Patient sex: M
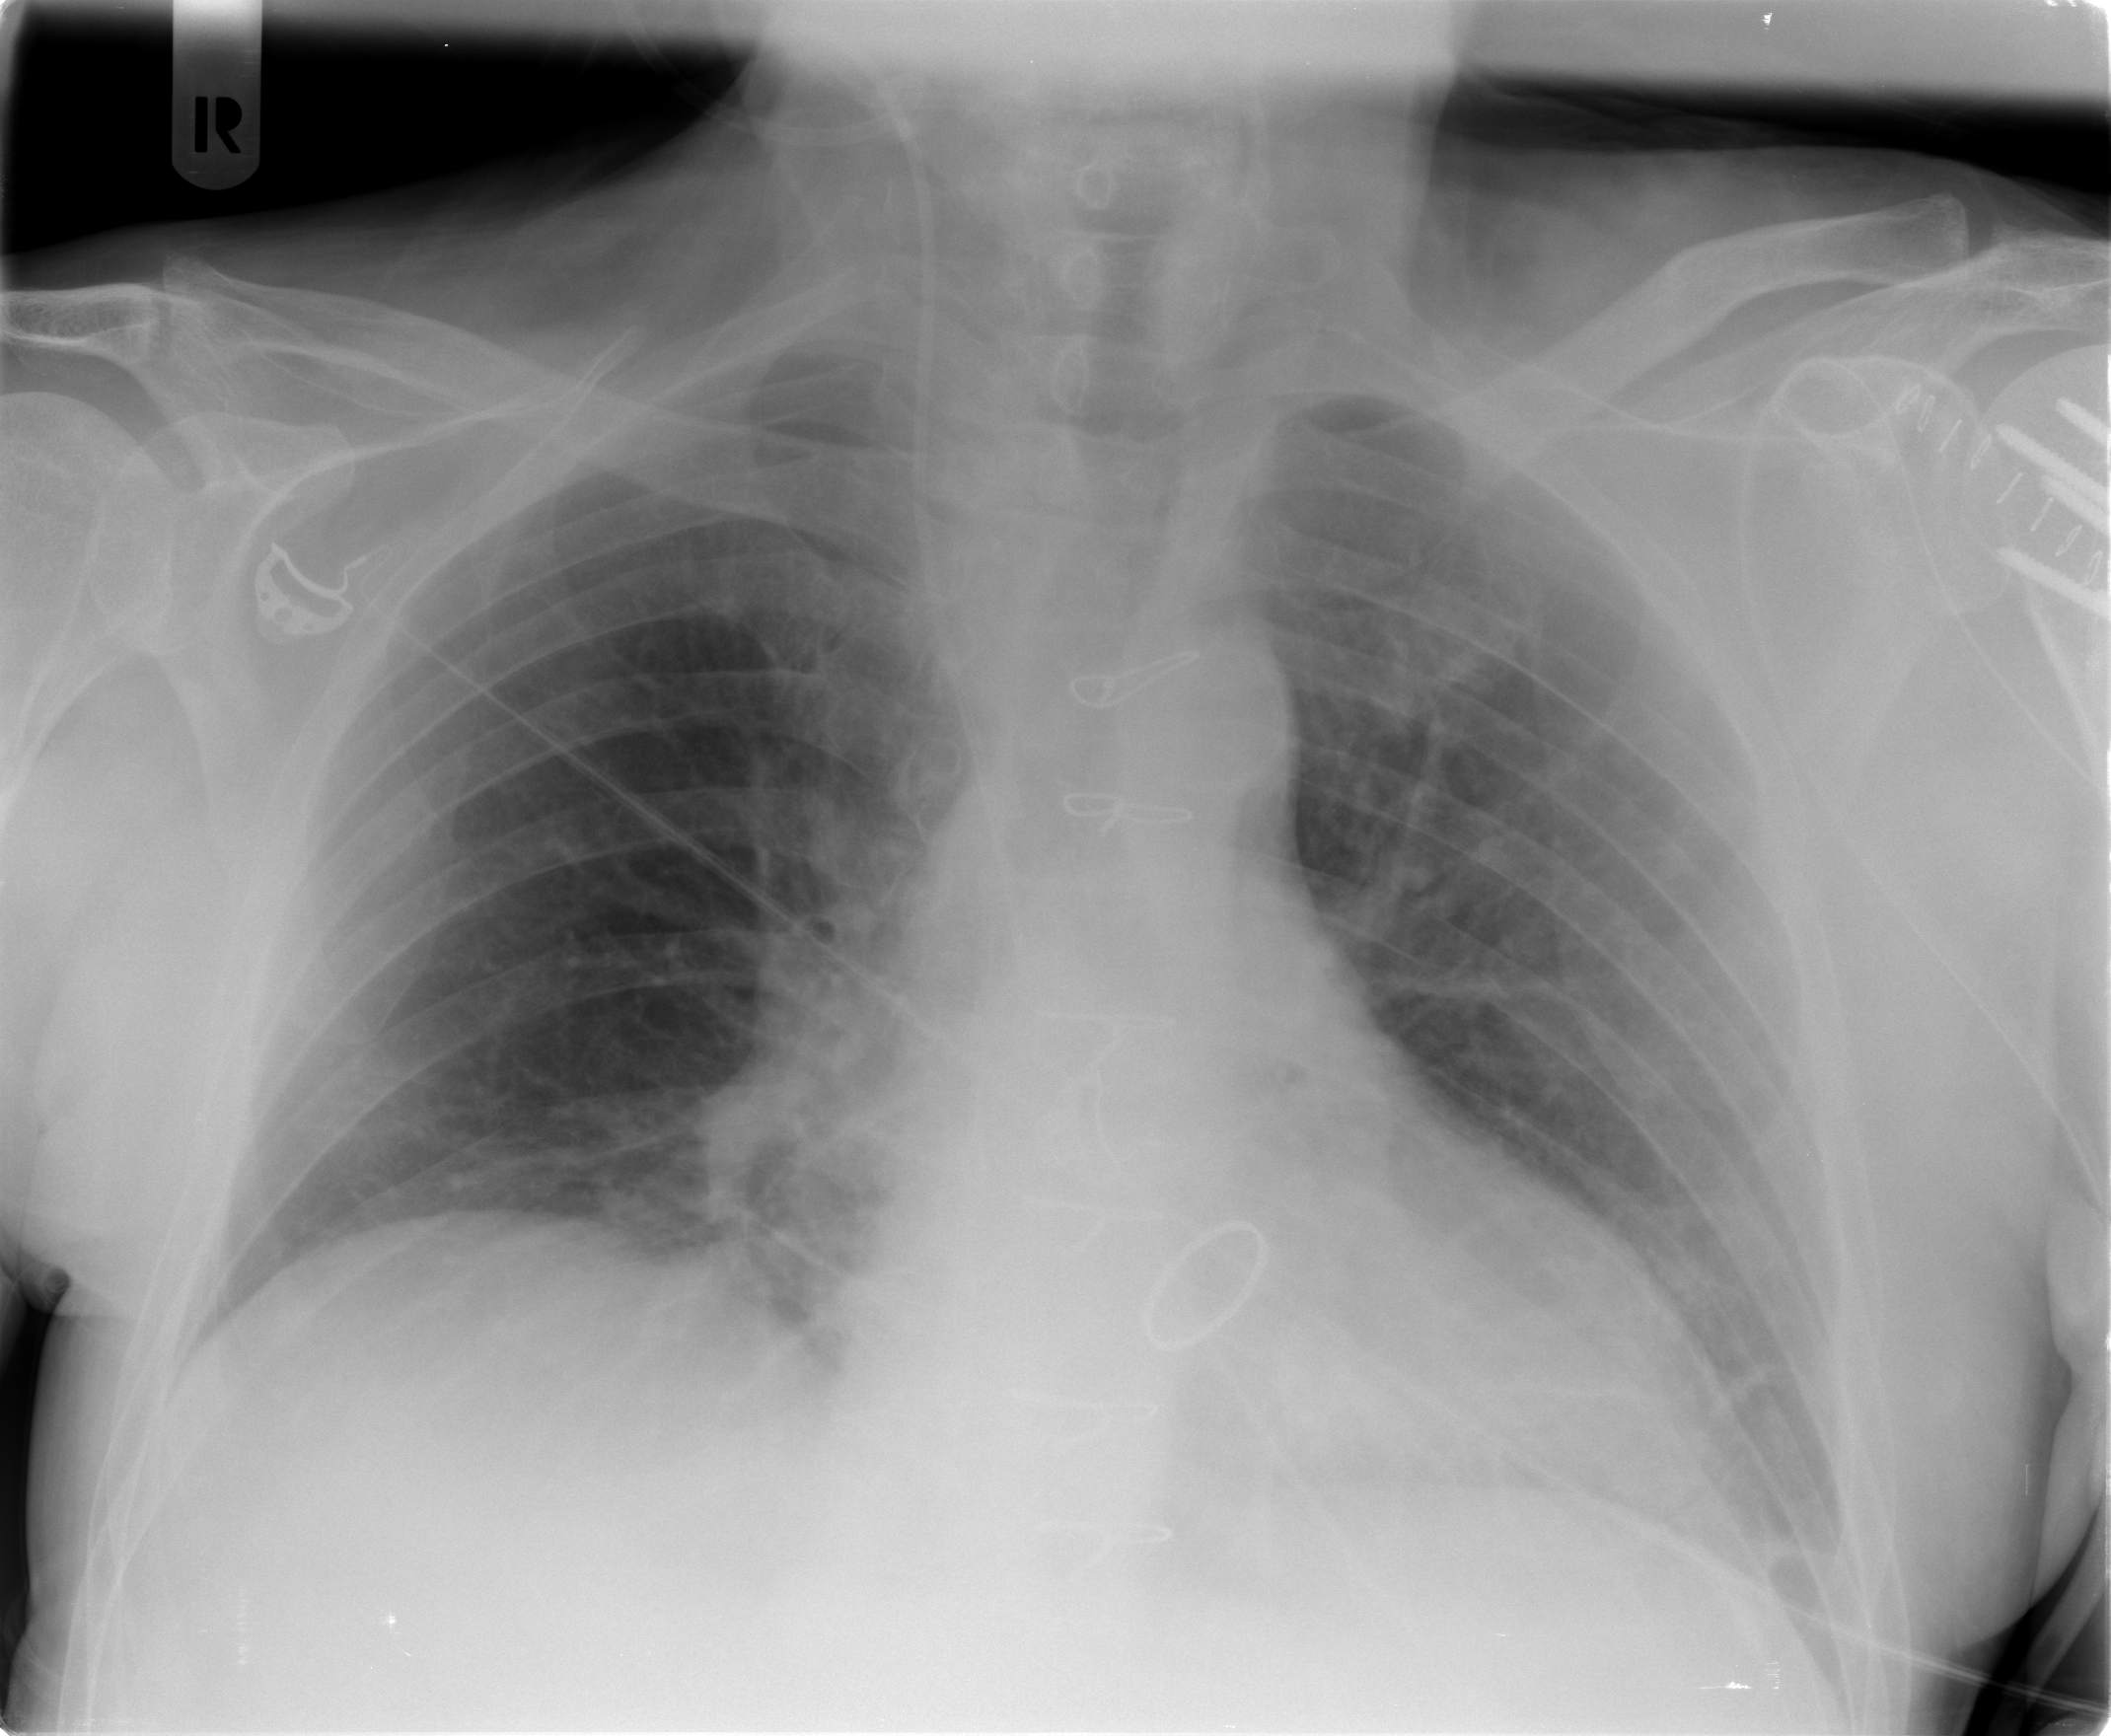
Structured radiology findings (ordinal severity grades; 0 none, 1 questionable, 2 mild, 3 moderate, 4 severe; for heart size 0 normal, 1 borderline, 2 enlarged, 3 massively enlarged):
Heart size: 0
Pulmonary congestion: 0
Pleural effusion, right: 0
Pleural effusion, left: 0
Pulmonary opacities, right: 0
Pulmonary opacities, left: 0
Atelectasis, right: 0
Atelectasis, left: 1